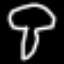
Label: mushroom